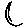
Label: moon